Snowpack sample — Loveland Pass, Silver Plume, Colorado, USA (2/11/26, 12:00 PM MST)
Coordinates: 39.663, -105.886
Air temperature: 35 °F
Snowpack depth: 82 cm
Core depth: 10 cm
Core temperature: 17.6 °F
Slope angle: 13°, slope face: 12°
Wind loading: high
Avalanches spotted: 1
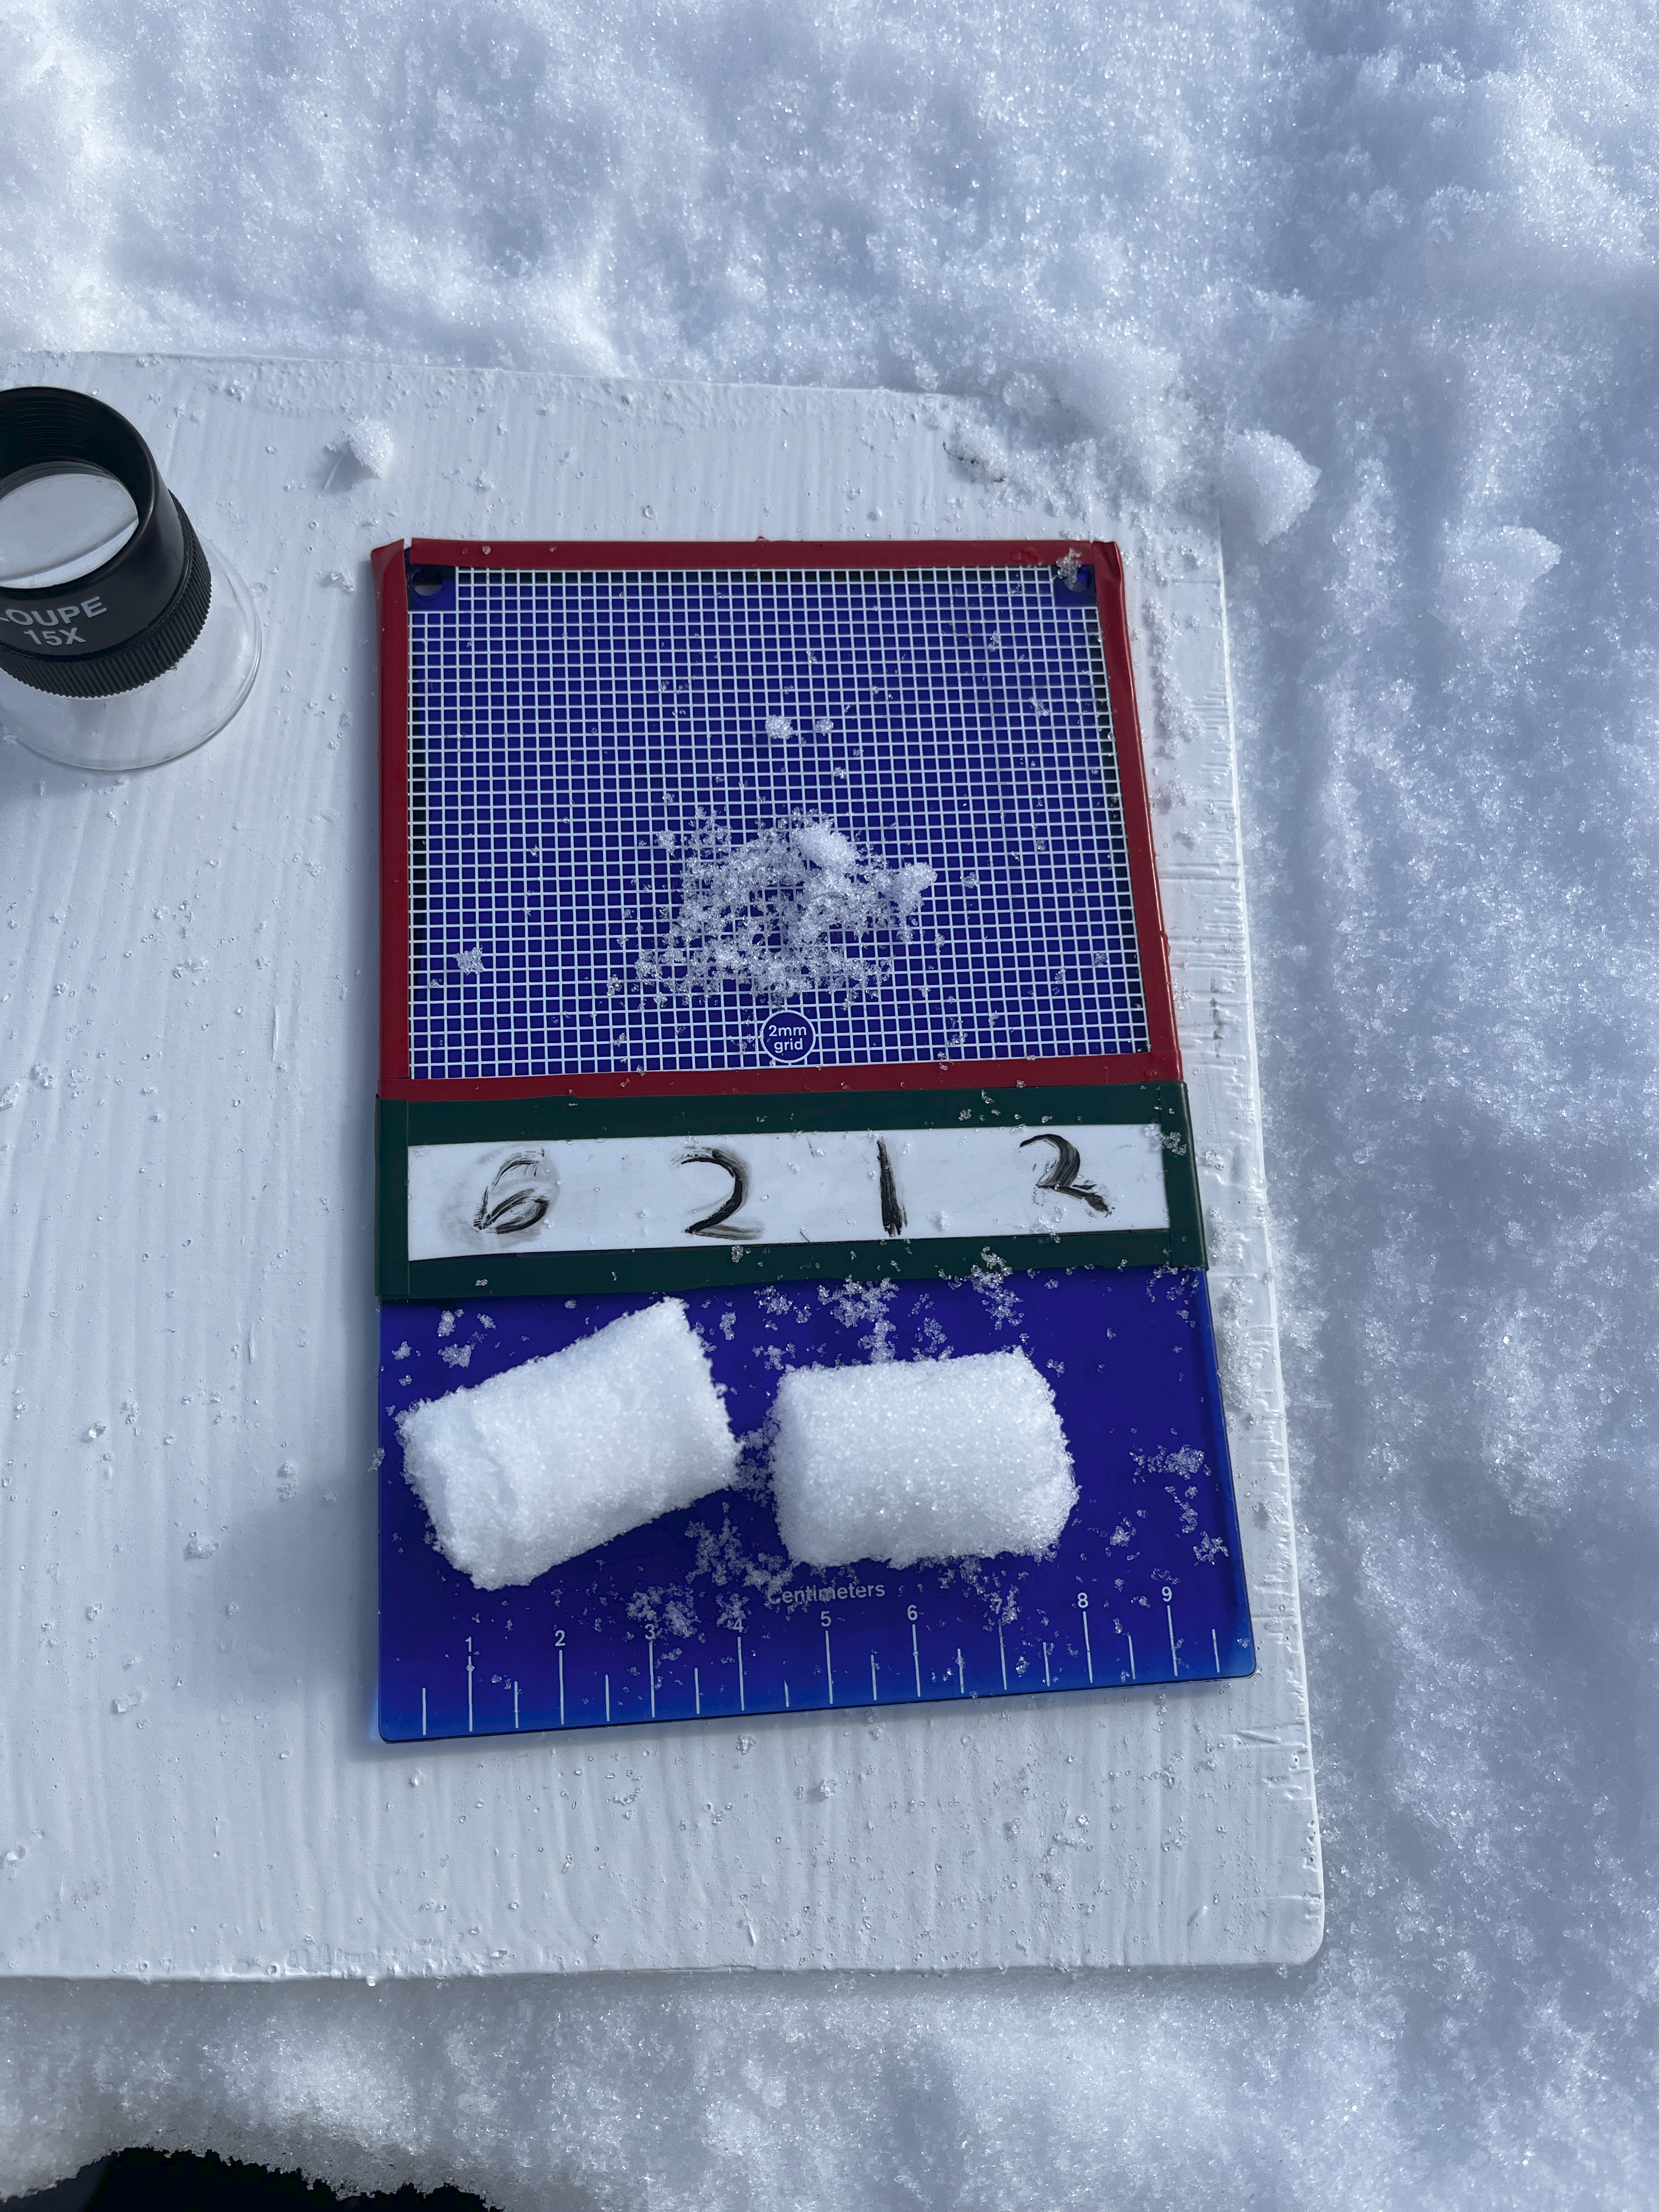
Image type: crystal_card
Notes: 1 small avalanche spotted on the north side of the bowl, lots of wind loading